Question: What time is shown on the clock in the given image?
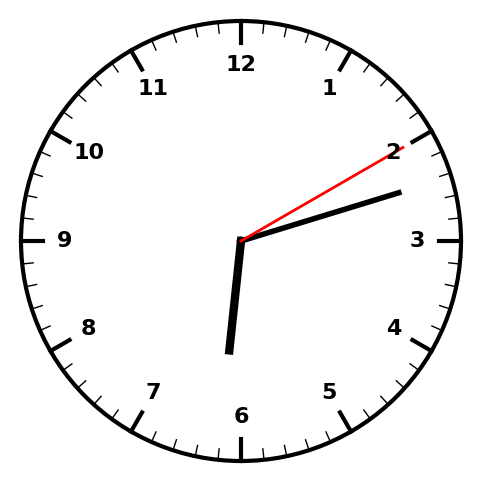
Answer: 06:12:10